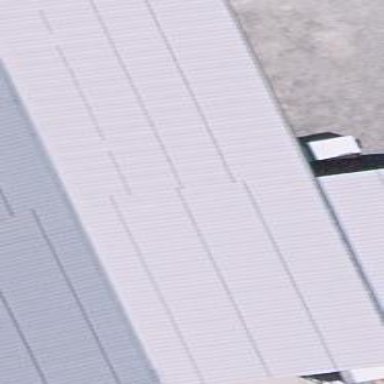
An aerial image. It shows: View of roof of building.